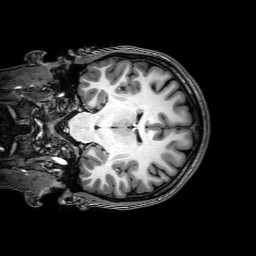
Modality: T1w
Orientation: coronal
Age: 21
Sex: female
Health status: healthy
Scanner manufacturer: philips
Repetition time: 0.008179 s
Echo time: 0.00375 s